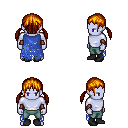
a pixel art fantasy rpg character, male body template, dark elf, purple skin, blue tattered cape, teal pants, dark blonde twin-tailed hairstyle, leather bracers, black shoes, four views (front, back, left, right), 2x2 character sprite sheet, small pixel art, hard edges, no anti-aliasing